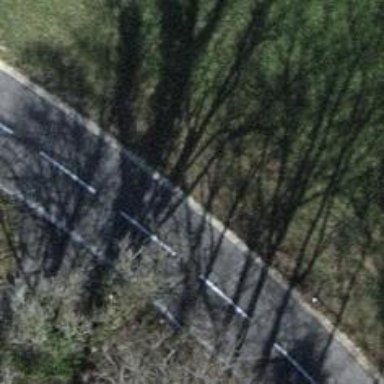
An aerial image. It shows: Asphalt road classified as tertiary.